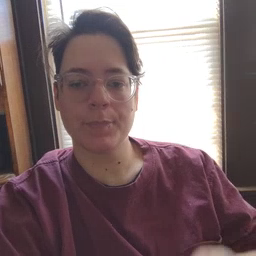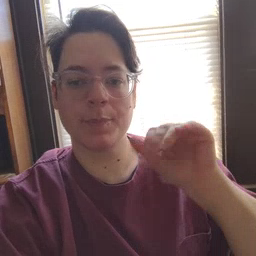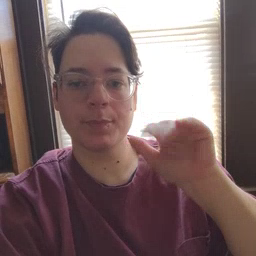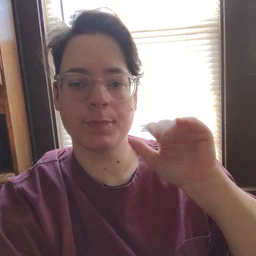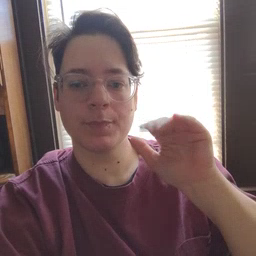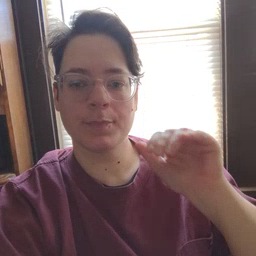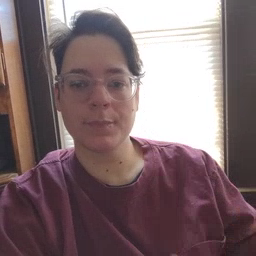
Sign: bye